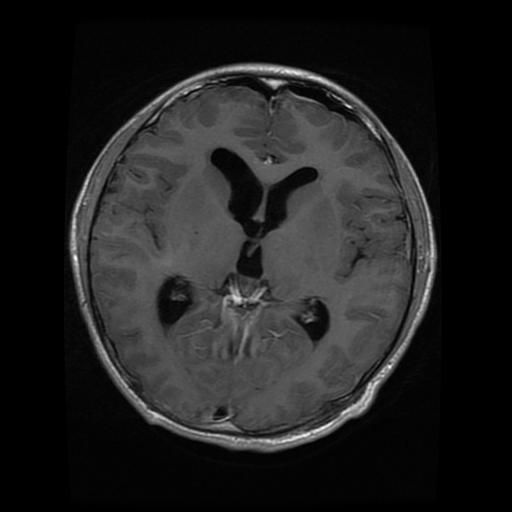
Label: glioma